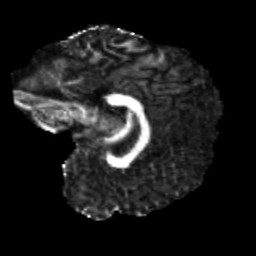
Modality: FA
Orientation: sagittal
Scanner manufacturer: siemens
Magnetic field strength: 3 T
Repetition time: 4 s
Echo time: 0.0594 s